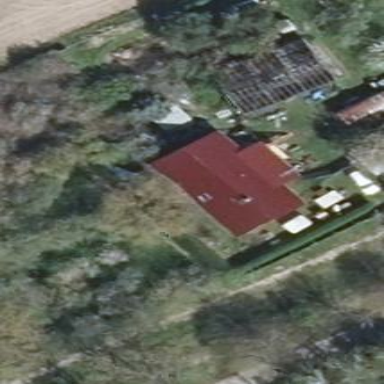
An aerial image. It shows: Gabled building with maroon roof. The roof is oriented along the building.